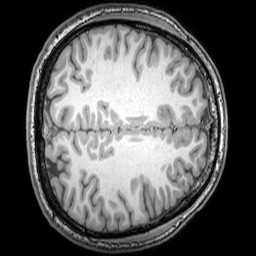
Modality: T1w
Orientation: axial
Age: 22
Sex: male
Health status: healthy
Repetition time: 0.081 s
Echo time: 0.037 s